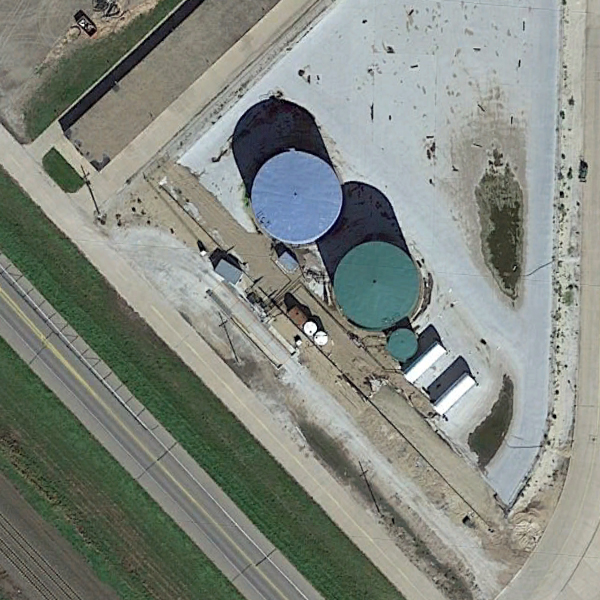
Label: StorageTanks